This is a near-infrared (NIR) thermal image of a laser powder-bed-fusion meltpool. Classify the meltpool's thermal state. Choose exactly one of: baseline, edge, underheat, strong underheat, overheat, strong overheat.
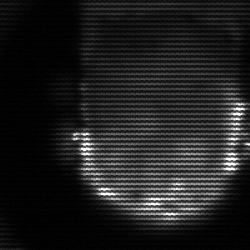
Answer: baseline